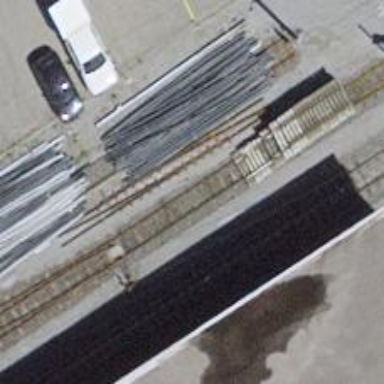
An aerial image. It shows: Railway switch.